Question: I have some services defined on my module.php that works as intended declared as:
'''
public function getServiceConfig()
{
return array(
'factories' => array(
'Marketplace\V1\Rest\Service\ServiceCollection' => function($sm) {
$tableGateway = $sm->get('ServiceCollectionGateway');
$table = new ServiceCollection($tableGateway);
return $table;
},
'ServiceCollectionGateway' => function ($sm) {
$dbAdapter = $sm->get('PdoAdapter');
$resultSetPrototype = new ResultSet();
$resultSetPrototype->setArrayObjectPrototype(new ServiceEntity());
return new TableGateway('service', $dbAdapter, null, $resultSetPrototype);
},
'Marketplace\V1\Rest\User\UserCollection' => function($sm) {
$tableGateway = $sm->get('UserCollectionGateway');
$table = new UserCollection($tableGateway);
return $table;
},
'UserCollectionGateway' => function ($sm) {
$dbAdapter = $sm->get('PdoAdapter');
$resultSetPrototype = new ResultSet();
$resultSetPrototype->setArrayObjectPrototype(new UserEntity());
return new TableGateway('user', $dbAdapter, null, $resultSetPrototype);
},
),
);
}
'''
I use them to map my db tables to an object. From my main classes of my project I can access them without any problem. Take a look of my project file tree:

For example, userResource.php extends abstractResource and this function works:
'''
public function fetch($id)
{
$result = $this->getUserCollection()->findOne(['id'=>$id]);
return $result;
}
'''
Inside ResourceAbstract I have:
'''
<?php
namespace Marketplace\V1\Abstracts;
use ZF\Rest\AbstractResourceListener;
use Zend\ServiceManager\ServiceLocatorAwareInterface;
use Zend\ServiceManager\ServiceLocatorInterface;
class ResourceAbstract extends AbstractResourceListener implements ServiceLocatorAwareInterface {
protected $serviceLocator;
public function getServiceCollection() {
$sm = $this->getServiceLocator();
return $sm->get('Marketplace\V1\Rest\Service\ServiceCollection');
}
public function getUserCollection() {
$sm = $this->getServiceLocator();
return $sm->get('Marketplace\V1\Rest\User\UserCollection');
}
public function setServiceLocator(ServiceLocatorInterface $serviceLocator) {
$this->serviceLocator = $serviceLocator;
}
public function getServiceLocator() {
return $this->serviceLocator;
}
}
'''
There as suggested by the Zf2 documentation I need to implement ServiceLocatorAwareInterface in order to use the serviceManager. So far so good. Then I decided to add a new class, call Auth.
This class is not very different from abstractResource, it gets call in loginController like this:
'''
<?php
namespace Marketplace\V1\Rpc\Login;
use Zend\Mvc\Controller\AbstractActionController;
use Marketplace\V1\Functions\Auth;
class LoginController extends AbstractActionController
{
public function loginAction()
{
$auth = new Auth();
$data = $this->params()->fromPost();
var_dump($auth->checkPassword($data['email'], $data['password']));
die;
}
}
'''
This is Auth:
'''
<?php
namespace Marketplace\V1\Functions;
use Zend\ServiceManager\ServiceLocatorAwareInterface;
use Zend\ServiceManager\ServiceLocatorInterface;
class Auth implements ServiceLocatorAwareInterface {
protected $serviceLocator;
public function setServiceLocator(ServiceLocatorInterface $serviceLocator) {
$this->serviceLocator = $serviceLocator;
}
public function getServiceLocator() {
return $this->serviceLocator;
}
public function checkPassword($email, $rawPassword) {
$user = $this->getServiceLocator()->get('Marketplace\V1\Rest\User\UserCollection')->findByEmail($email);
if($user)
return false;
$result = $this->genPassword($rawPassword, $user->salt);
if($result['password'] === $user->password)
return true;
else
return false;
}
public function genPassword($rawPassword, $salt = null) {
if(!$salt)
$salt = mcrypt_create_iv(22, MCRYPT_DEV_URANDOM);
$options = [
'cost' => 11,
'salt' => $salt,
];
return ['password' => password_hash($rawPassword, PASSWORD_BCRYPT, $options), 'salt' => bin2hex($salt)];
}
}
'''
As you can see it follows the same path that abtractResource do, BUT, in this case when I execute loginController I get an error:
'''
Fatal error</b>: Call to a member function get() on null in C:\WT-NMP\WWW\MarketPlaceApi\module\Marketplace\src\Marketplace\V1\Functions\Auth.php on line 25
'''
And that refers to this line: '$user = $this->getServiceLocator()->get('Marketplace\V1\Rest\User\UserCollection')->findByEmail($email);'
Meaning that getServiceLocator is empty. Why I cant get serviceLocator to work on Auth class but I can in abstractResource?
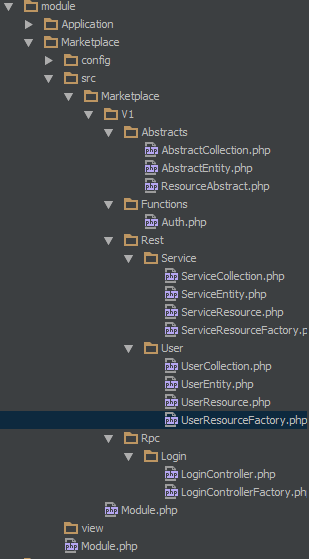
Answer: That's because the 'ServiceLocator' is injected through a mechanism called 'setter injection'. For that to happen, something (e.g., 'ServiceManager') needs to call a setter for a class, in this case 'setServiceLocator'. When you directly instantiate 'Auth' that's not the case. You need to add your class to the service locator, for example as an invokable service.
E.g.:
'''
public function getServiceConfig()
{
return array(
'invokables' => array(
'Auth' => '\Marketplace\V1\Functions\Auth',
),
);
}
'''
or, more appriopriatly as it doesn't use a anonymous function for a factory, put it in your modules config file 'modules/Marketplace/config/module.config.php':
'''
// ...
'service_manager' => array(
'invokables' => array(
'Auth' => '\Marketplace\V1\Functions\Auth',
),
),
'''
and the you can get 'Auth' from the service locator in your controller:
'''
$auth = $this->getServiceLocator()->get('Auth');
'''
instead of:
'''
$auth = new Auth;
'''
This way the service locator will construct 'Auth' for you, check what interfaces it implements and when it finds out that it does implement 'ServiceLocatorAwareInterface' then it'll run the setter passing an instance of itself into it. Fun fact: the controller itself gets injected an instance of service locator the same way (it's an ancestor of <URL>.